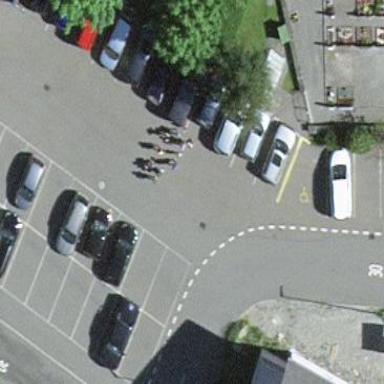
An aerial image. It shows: Parking area with surface.